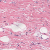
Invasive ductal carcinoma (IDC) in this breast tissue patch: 0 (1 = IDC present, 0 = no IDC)